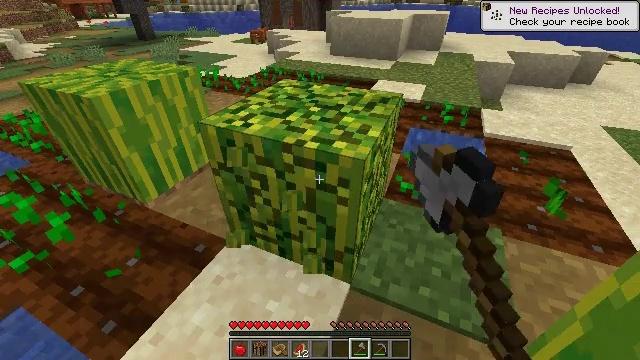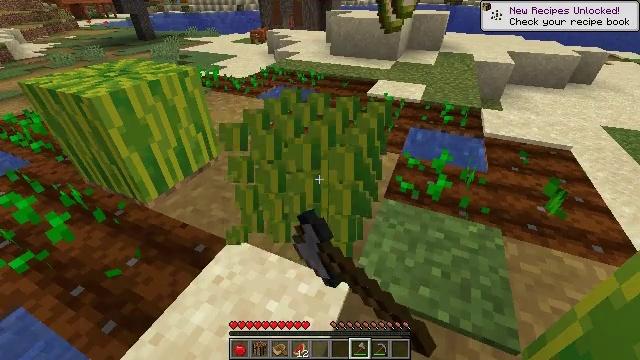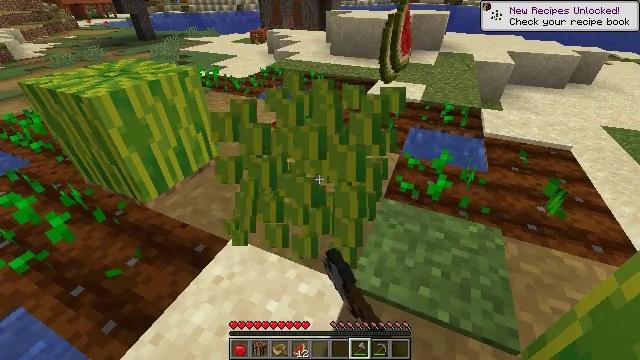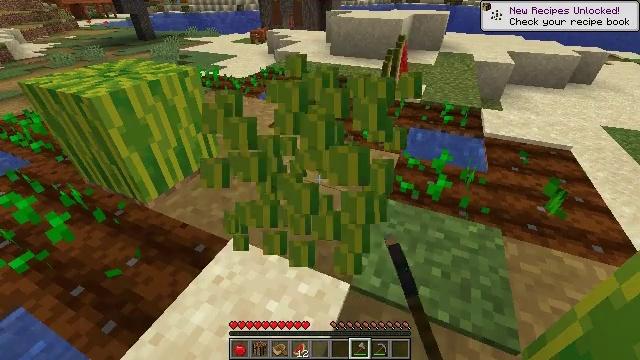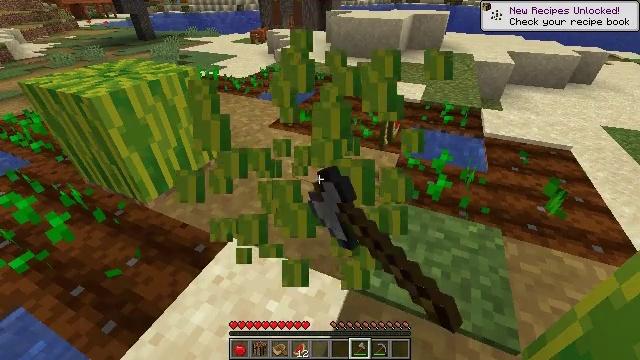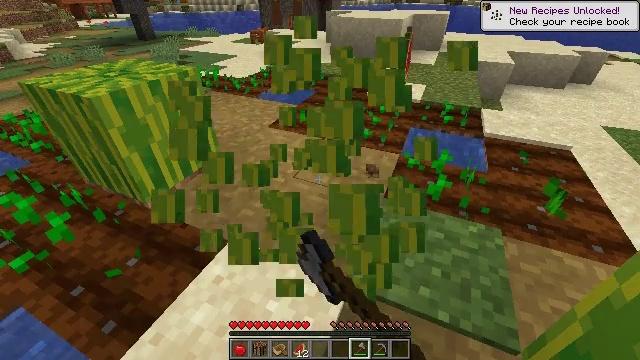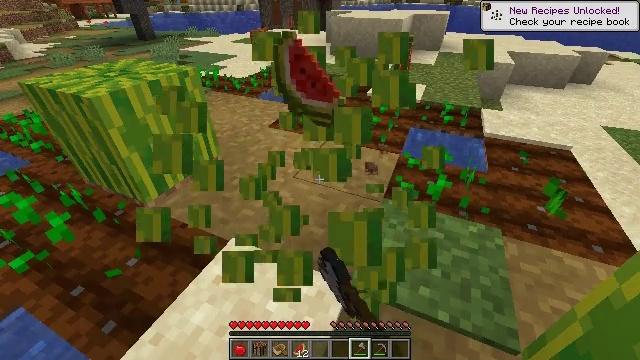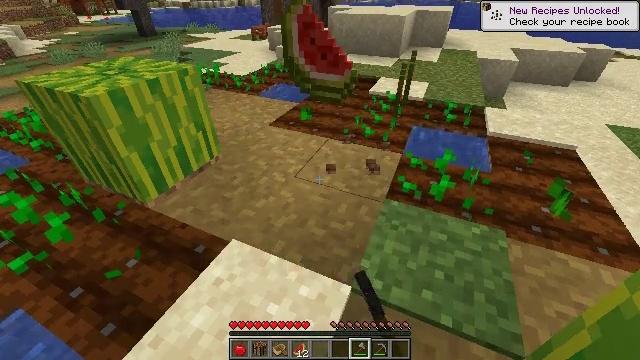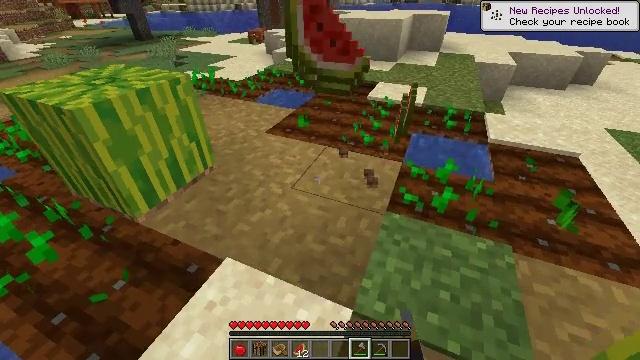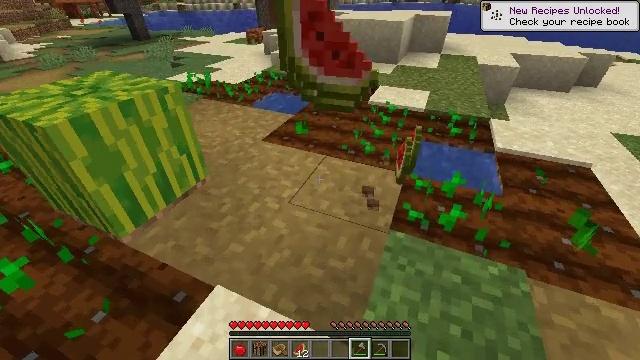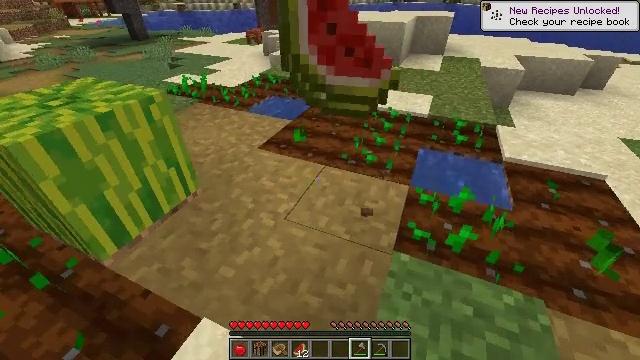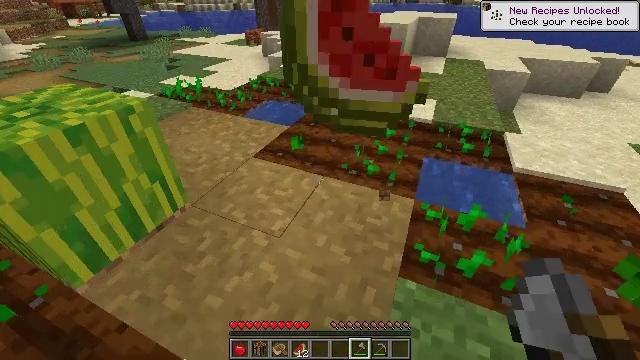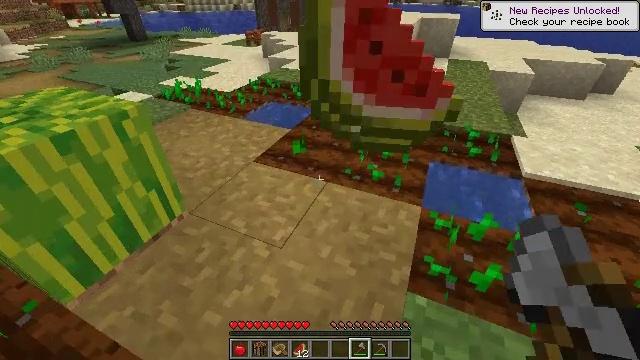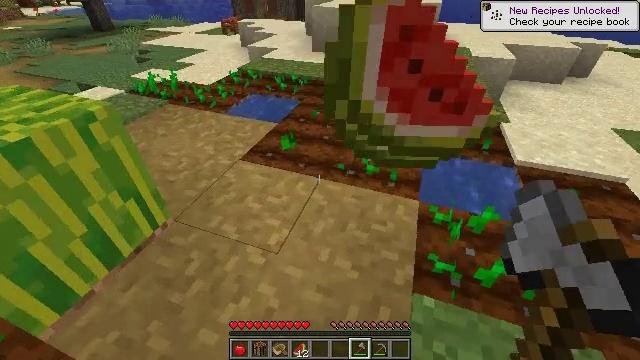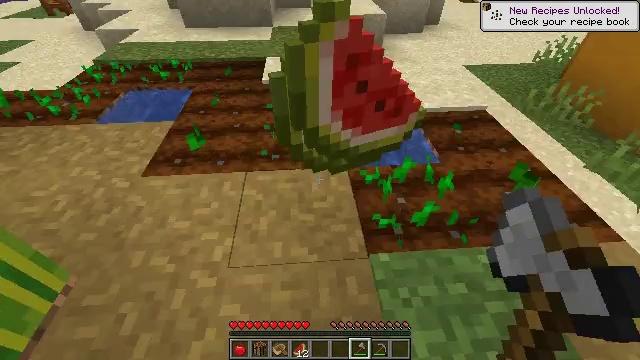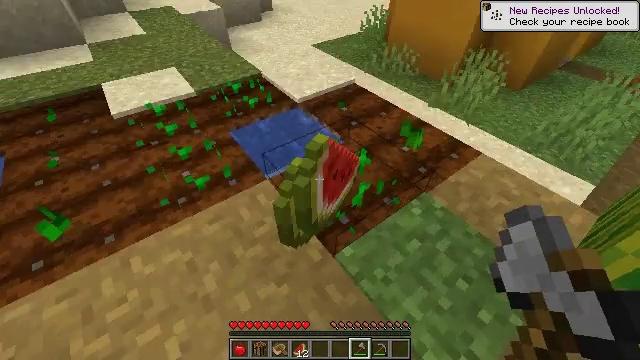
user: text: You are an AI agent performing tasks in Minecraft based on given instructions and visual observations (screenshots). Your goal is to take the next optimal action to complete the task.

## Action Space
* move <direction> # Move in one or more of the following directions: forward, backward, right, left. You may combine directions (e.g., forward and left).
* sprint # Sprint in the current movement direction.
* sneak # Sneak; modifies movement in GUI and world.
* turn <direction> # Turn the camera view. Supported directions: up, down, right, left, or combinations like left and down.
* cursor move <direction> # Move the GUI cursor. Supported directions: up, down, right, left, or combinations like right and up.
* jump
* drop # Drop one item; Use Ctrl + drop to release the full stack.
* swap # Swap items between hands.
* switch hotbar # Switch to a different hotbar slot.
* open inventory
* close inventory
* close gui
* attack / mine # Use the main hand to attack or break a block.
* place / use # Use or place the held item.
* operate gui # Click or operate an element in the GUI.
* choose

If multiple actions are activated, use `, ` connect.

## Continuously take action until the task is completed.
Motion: motion action
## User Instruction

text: Gather melon for food.
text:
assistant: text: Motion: attack / mine
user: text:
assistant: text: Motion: attack / mine
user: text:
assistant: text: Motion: attack / mine
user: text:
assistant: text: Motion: attack / mine
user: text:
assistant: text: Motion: attack / mine
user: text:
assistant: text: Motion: attack / mine
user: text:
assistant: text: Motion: move forward
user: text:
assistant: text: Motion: move forward
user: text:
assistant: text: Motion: move forward
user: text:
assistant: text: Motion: move forward
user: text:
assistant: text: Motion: move forward
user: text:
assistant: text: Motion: move forward and move left
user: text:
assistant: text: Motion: move forward and move left, turn right and down
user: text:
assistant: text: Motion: move forward and move left, turn right and down
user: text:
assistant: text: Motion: move forward and move left, turn right and down
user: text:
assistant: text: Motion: move forward and move left, turn right
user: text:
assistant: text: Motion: turn right and down, open inventory
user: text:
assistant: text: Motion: open inventory
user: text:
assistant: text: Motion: no_op
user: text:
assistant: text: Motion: no_op
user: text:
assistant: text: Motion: no_op
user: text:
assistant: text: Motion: no_op
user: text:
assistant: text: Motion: no_op
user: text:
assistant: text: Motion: no_op
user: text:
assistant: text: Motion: no_op
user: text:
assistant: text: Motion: no_op
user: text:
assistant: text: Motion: close inventory
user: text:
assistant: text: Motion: close inventory
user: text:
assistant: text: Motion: turn right, close inventory
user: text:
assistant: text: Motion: move forward, turn right and up